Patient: sex M, age 57
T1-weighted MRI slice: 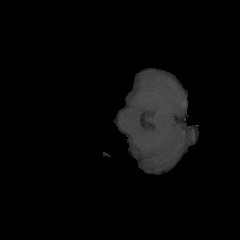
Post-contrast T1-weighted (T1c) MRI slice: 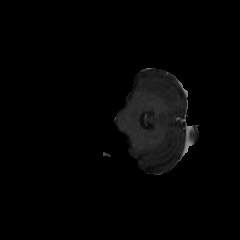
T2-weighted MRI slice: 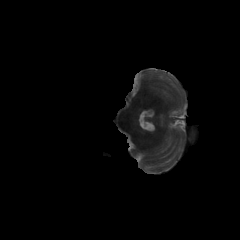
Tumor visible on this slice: no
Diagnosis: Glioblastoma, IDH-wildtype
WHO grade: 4